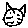
Label: cat